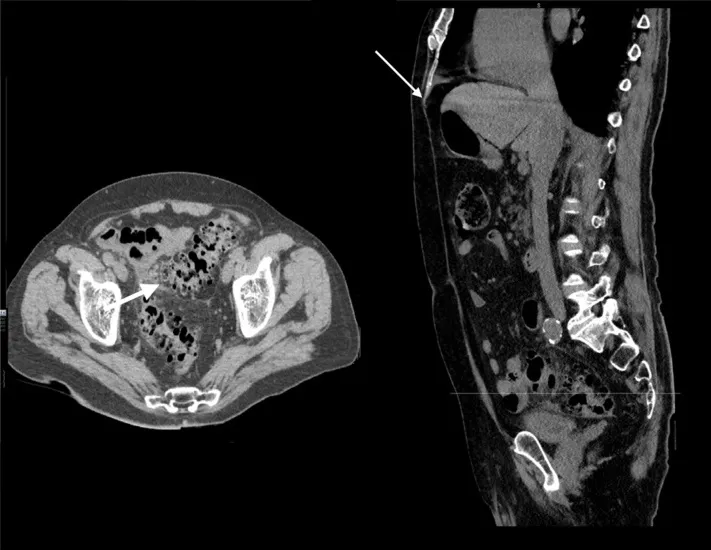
Preoperative abdominal CT scan showing complicated acute diverticulitis of the sigmoid colon (thick arrow) and free intraperitoneal air (thin arrow).
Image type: radiology (ct)